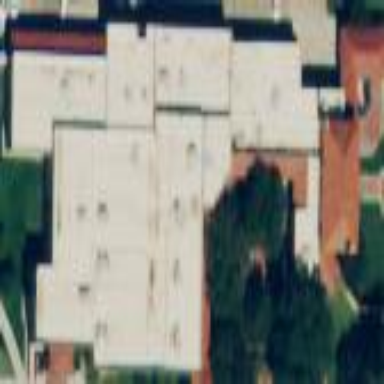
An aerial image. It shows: Public building.